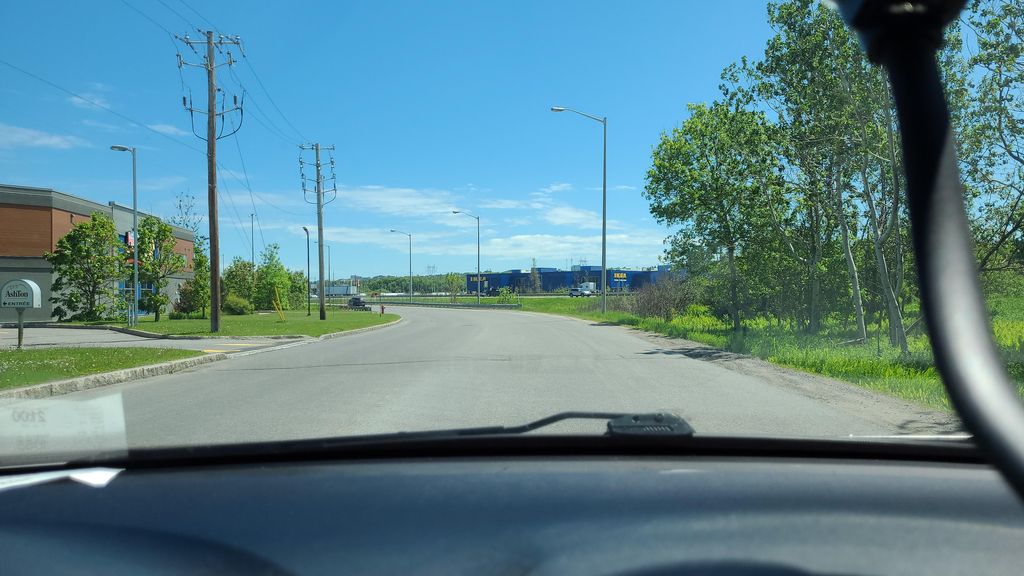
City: quebec_city